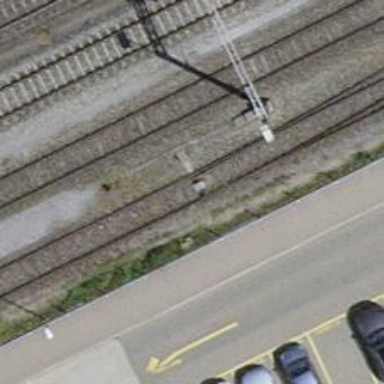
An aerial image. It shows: Railway switch.